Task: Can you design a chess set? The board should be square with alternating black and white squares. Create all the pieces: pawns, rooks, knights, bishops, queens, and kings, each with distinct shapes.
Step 5346:
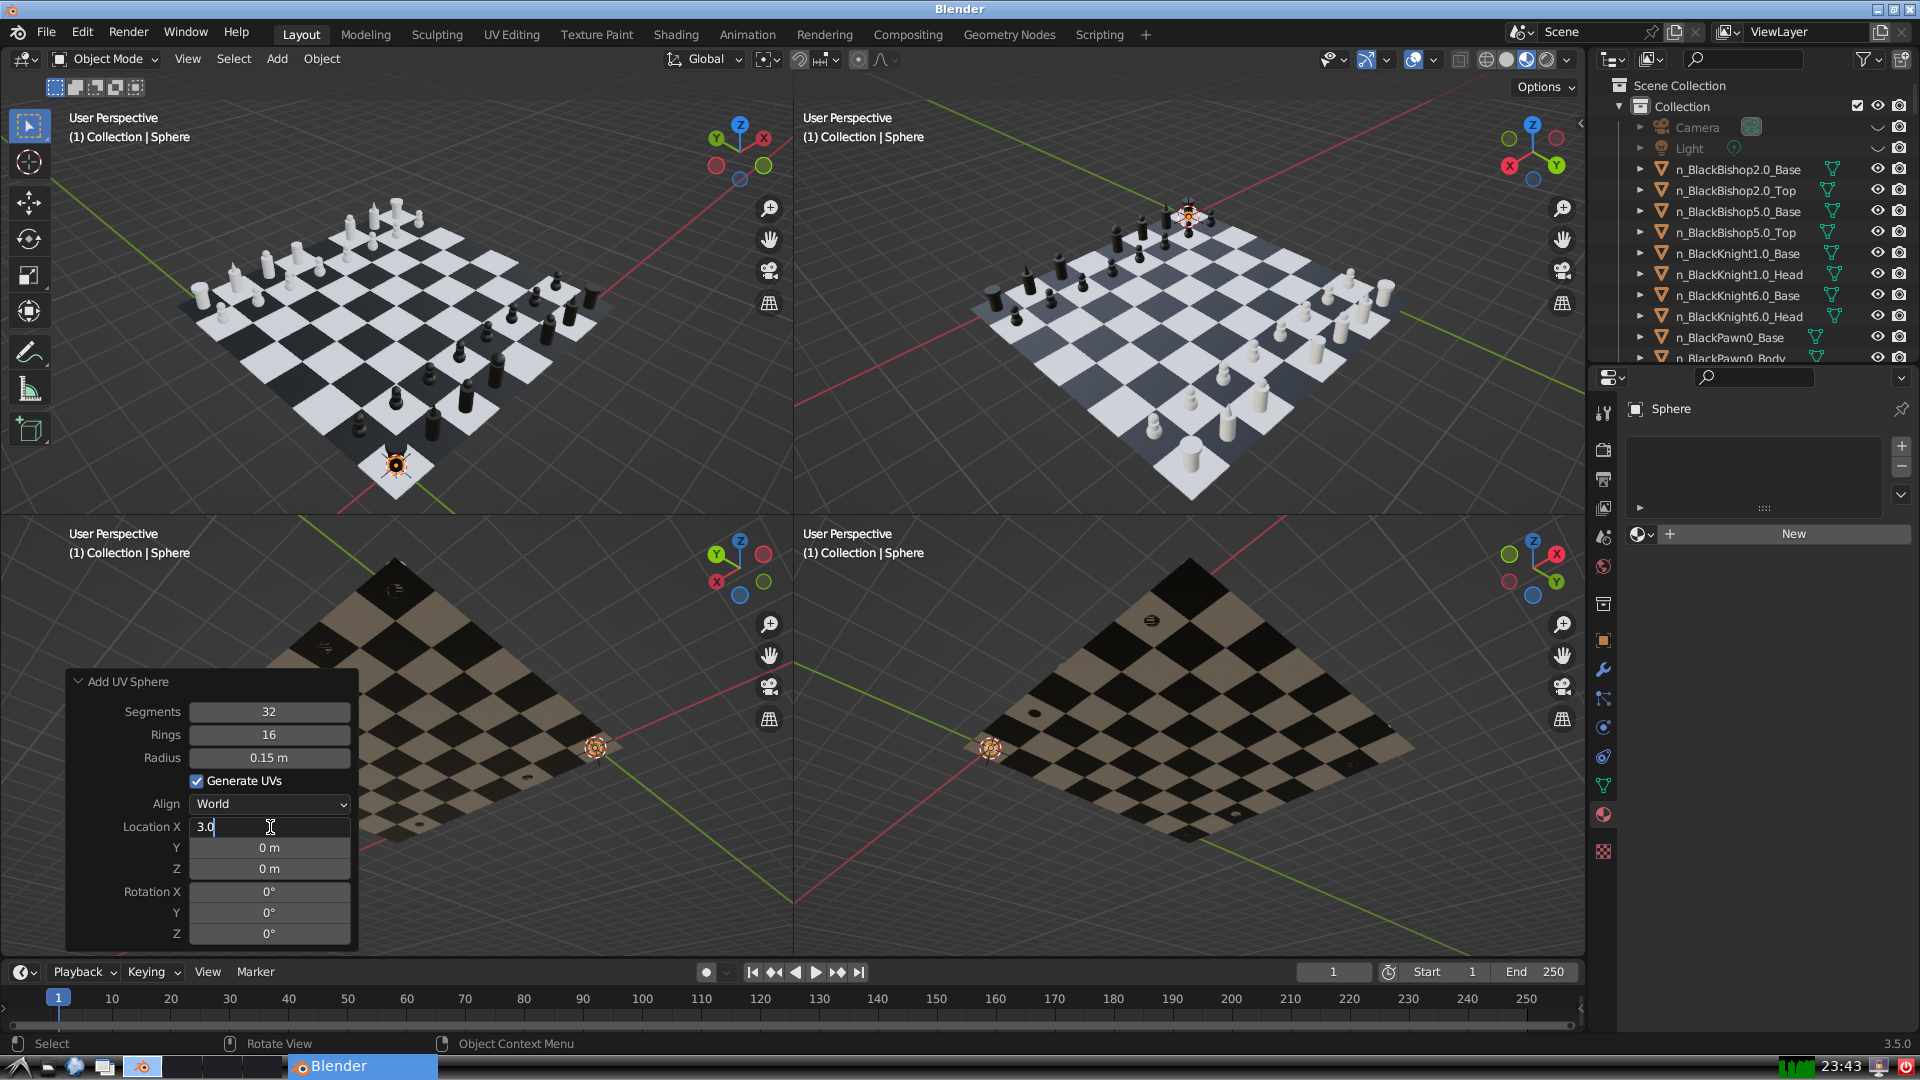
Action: {"key_press": ['Return']}